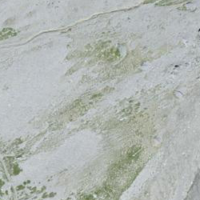
EUNIS habitat code: 31
Species observed at this site:
Dryas octopetala